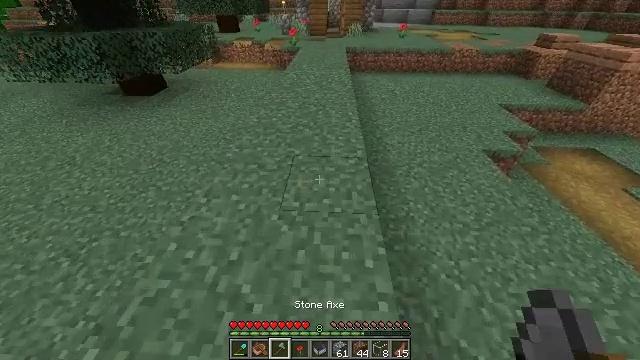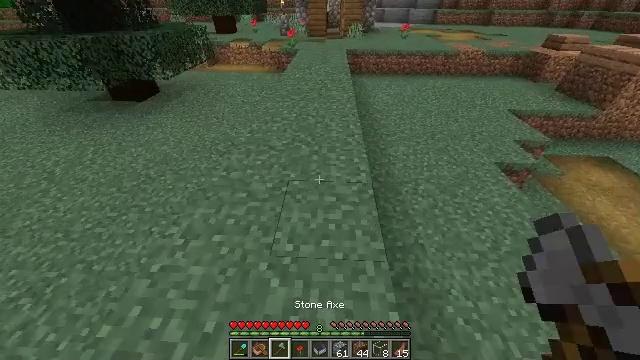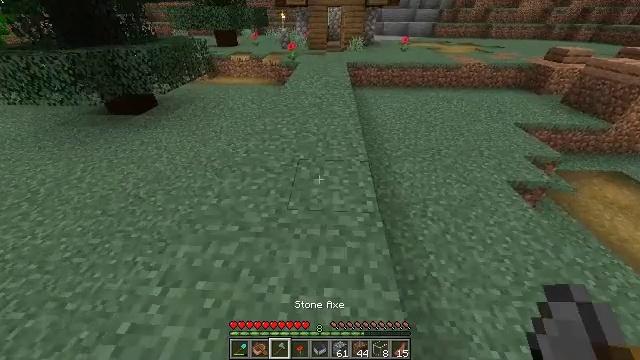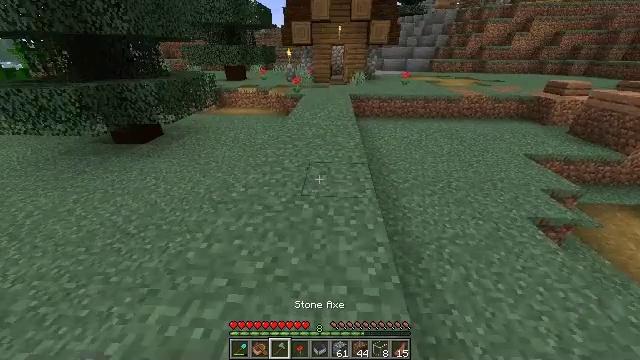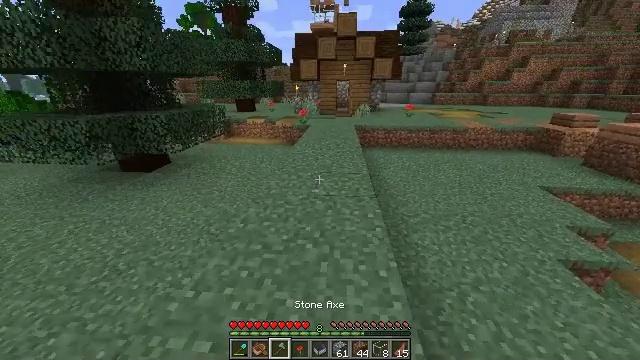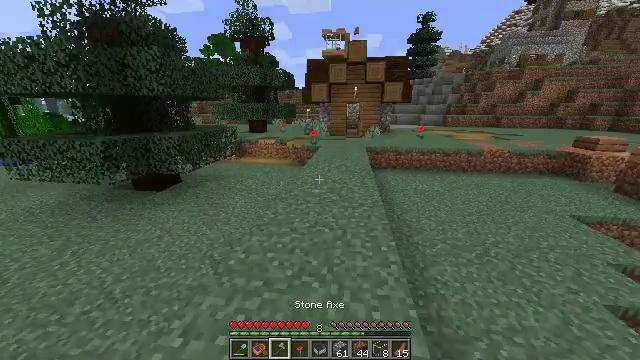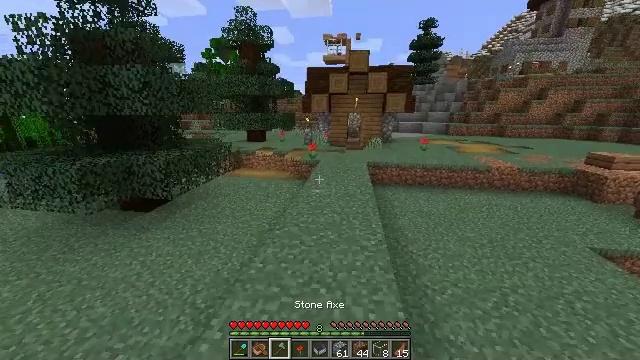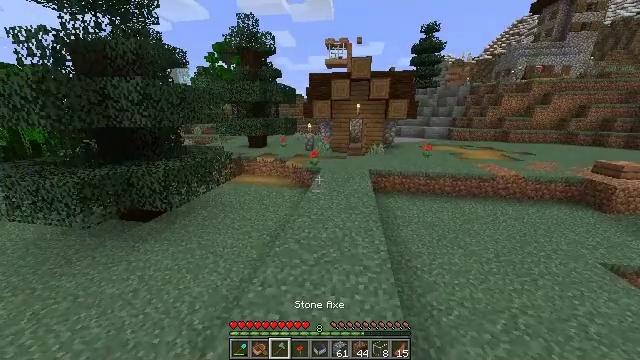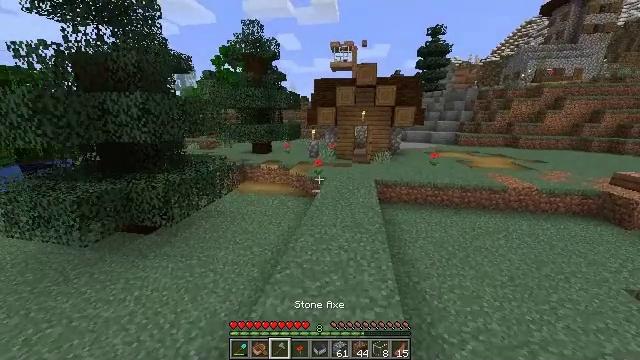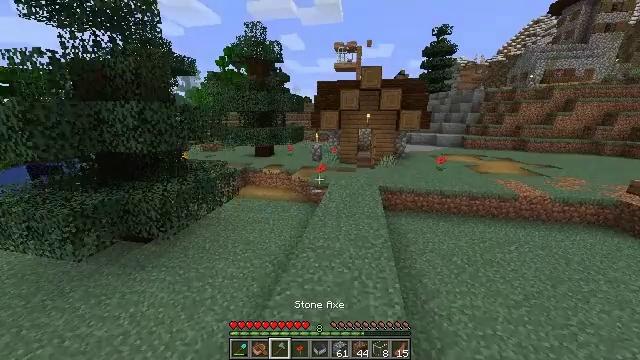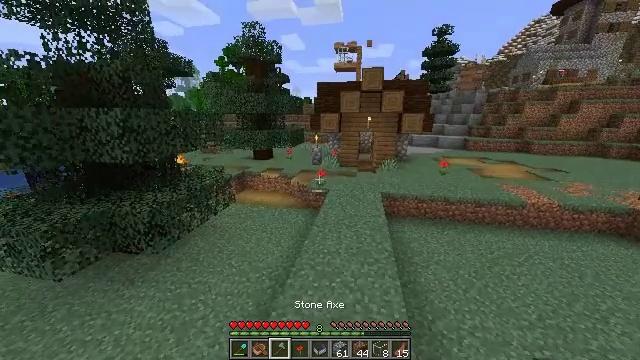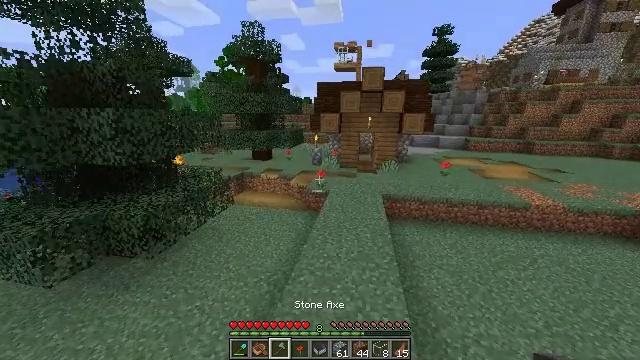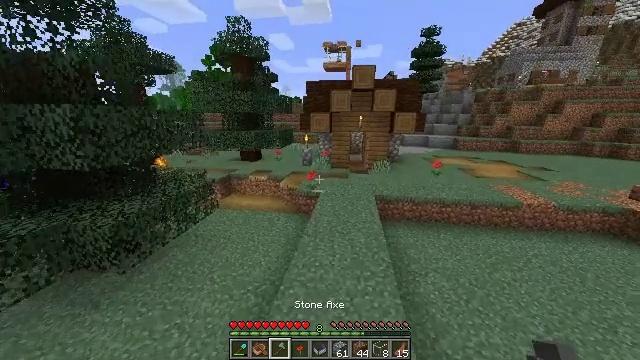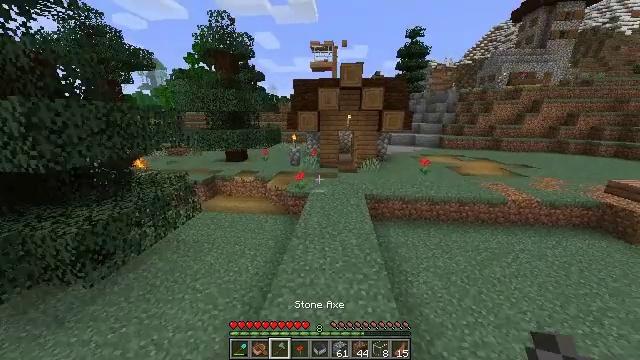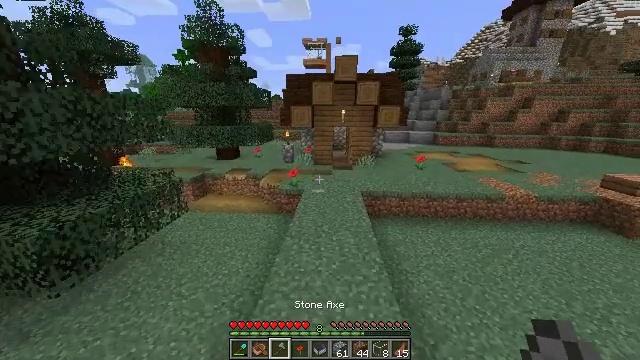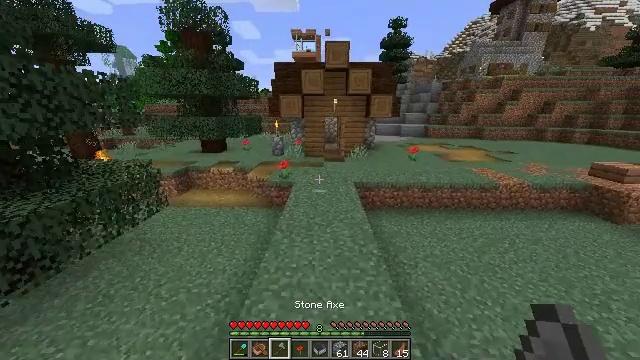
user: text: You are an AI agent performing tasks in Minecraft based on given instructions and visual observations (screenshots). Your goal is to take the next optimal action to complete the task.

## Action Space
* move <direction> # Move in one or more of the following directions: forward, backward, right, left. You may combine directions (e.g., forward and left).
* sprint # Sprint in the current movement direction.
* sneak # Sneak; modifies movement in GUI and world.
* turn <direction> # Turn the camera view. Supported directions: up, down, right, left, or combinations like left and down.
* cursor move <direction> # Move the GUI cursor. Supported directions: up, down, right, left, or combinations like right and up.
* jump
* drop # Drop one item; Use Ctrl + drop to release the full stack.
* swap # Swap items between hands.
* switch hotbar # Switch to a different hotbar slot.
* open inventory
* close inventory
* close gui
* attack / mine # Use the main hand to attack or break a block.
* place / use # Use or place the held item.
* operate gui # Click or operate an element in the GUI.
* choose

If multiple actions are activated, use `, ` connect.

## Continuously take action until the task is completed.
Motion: motion action
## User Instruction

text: Attack the jungle slab to break it.
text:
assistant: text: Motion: move forward, sprint
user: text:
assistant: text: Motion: move forward, turn up
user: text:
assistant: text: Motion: move forward, turn up
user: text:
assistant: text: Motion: move forward, turn left and up
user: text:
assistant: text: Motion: move forward, turn left and up
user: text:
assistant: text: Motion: move forward, jump
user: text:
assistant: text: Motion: move forward, jump
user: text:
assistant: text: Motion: move forward, turn left, jump
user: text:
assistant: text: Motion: move forward, jump
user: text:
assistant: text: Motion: move forward, jump
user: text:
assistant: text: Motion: move forward, jump
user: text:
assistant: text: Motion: move forward, turn right, jump
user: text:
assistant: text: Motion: move forward, turn right, jump
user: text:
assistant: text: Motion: move forward, turn right, jump
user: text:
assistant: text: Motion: move forward, turn right and down, jump
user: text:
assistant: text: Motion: move forward, turn right, jump
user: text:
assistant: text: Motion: move forward, sprint, jump
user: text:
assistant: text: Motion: move forward, sprint, jump
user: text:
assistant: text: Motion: move forward, sprint, jump
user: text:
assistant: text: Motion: move forward, sprint, jump
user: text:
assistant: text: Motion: move forward, jump
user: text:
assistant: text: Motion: move forward, jump
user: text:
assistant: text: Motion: move forward, jump
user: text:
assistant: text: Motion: move forward, turn right and down, jump
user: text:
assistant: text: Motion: move forward, turn right and down, jump
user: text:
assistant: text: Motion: move forward, turn right, jump
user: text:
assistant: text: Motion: move forward, turn right, jump
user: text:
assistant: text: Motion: move forward, turn right and up, jump
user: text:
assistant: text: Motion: move forward, sprint, turn right and up, jump
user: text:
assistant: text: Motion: move forward, sprint, turn right and up, jump